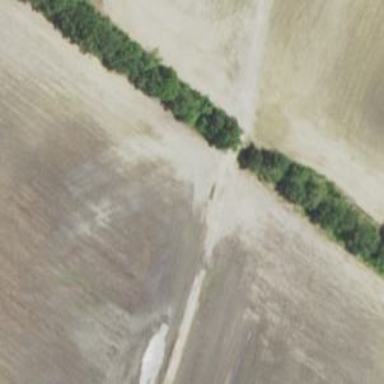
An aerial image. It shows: Culvert tunnel.